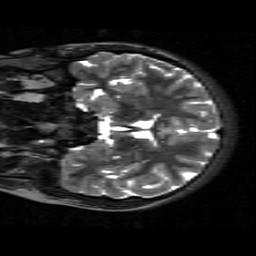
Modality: T2w
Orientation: coronal
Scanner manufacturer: siemens
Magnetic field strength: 3 T
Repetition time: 9 s
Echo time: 0.115 s